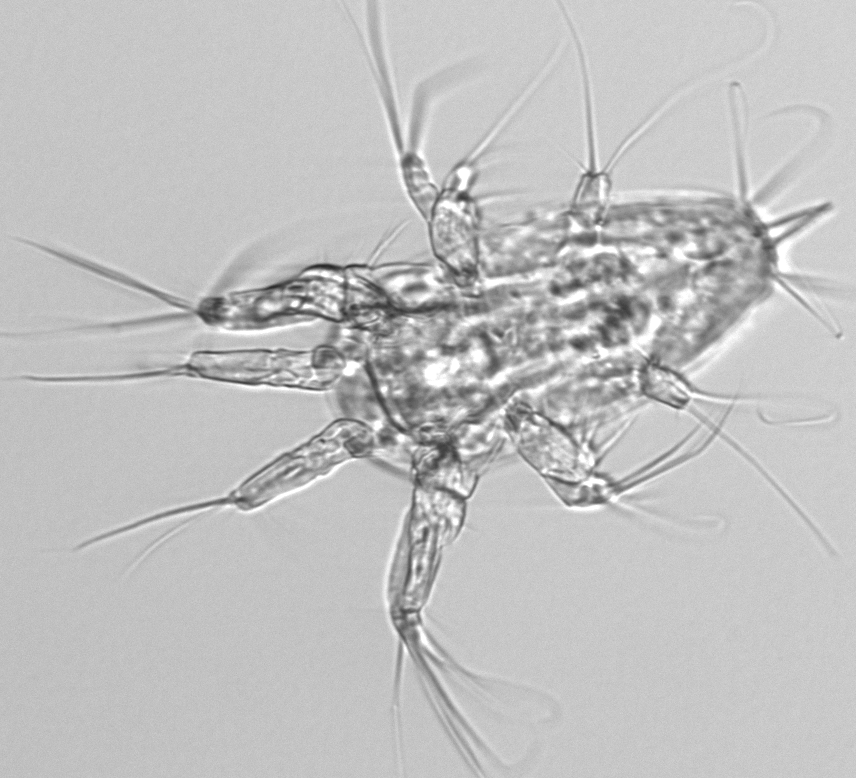
Label: Copepod_nauplii